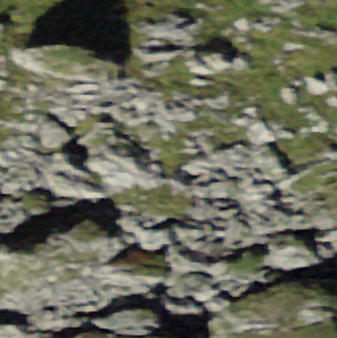
Label: bouldering_area